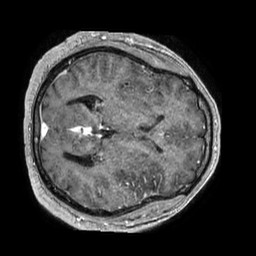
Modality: T1w
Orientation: axial
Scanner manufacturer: philips
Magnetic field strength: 1.5 T
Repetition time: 0.007801 s
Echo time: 0.003623 s